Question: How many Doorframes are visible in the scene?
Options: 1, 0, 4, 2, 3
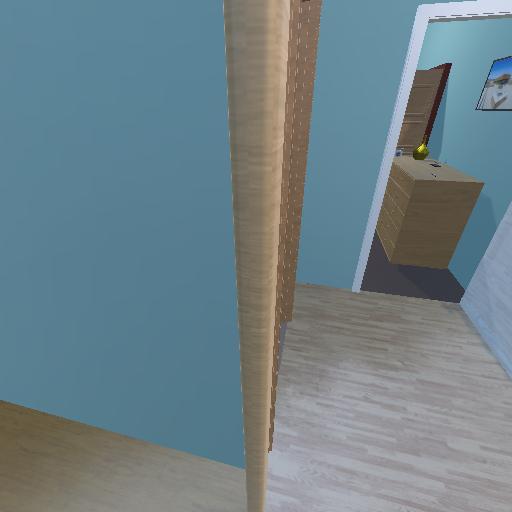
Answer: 1